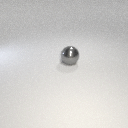
large gray metal sphere